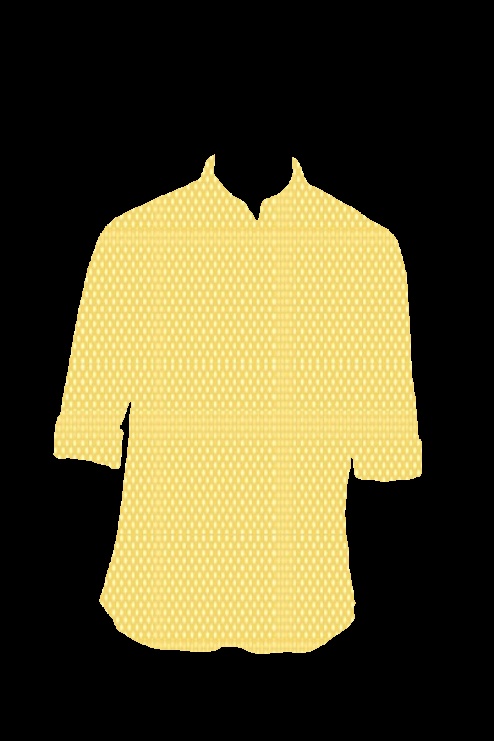
yellow polo shirt